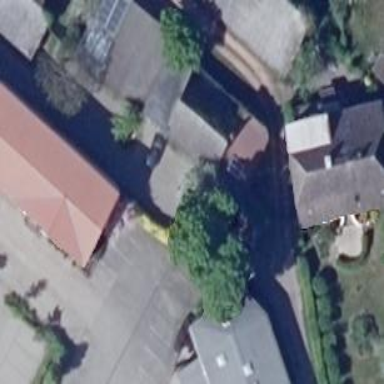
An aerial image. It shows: Group of garages.